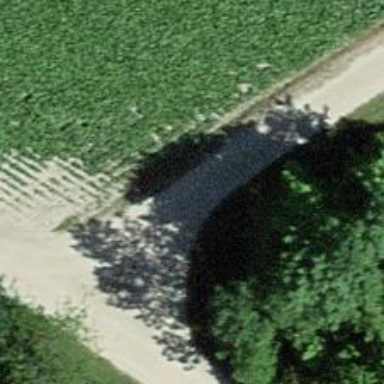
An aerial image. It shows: Gravel track with grade3 tracktype.